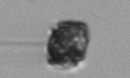
Label: Kryptoperidinium_triquetrum